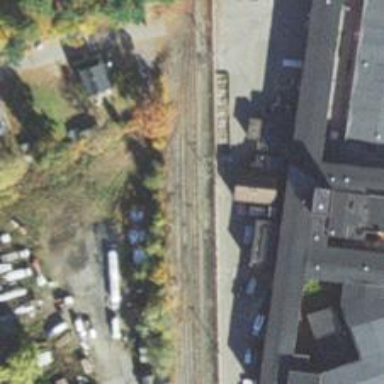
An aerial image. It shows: Abandoned railway.